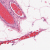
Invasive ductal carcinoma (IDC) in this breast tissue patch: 0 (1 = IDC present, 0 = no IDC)